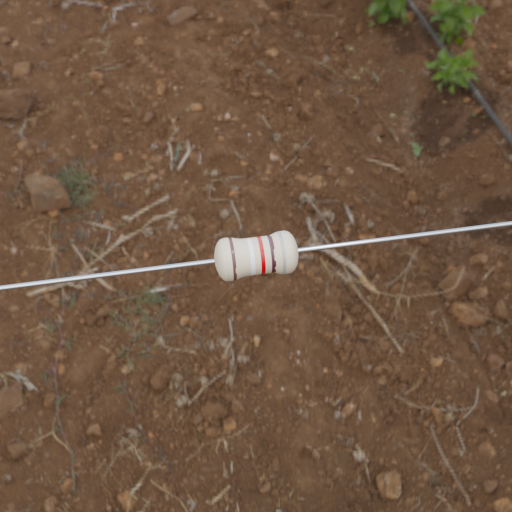
Resistor colour bands (in order): brown, white, red, brown, silver